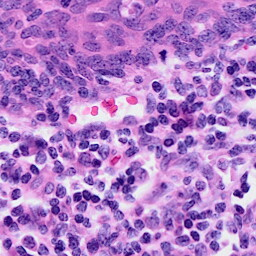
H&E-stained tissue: Cervix